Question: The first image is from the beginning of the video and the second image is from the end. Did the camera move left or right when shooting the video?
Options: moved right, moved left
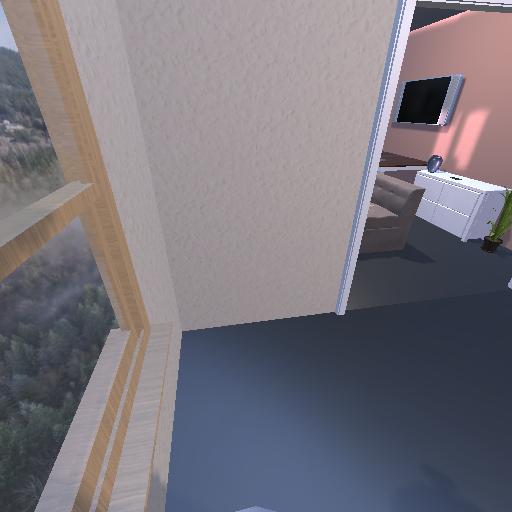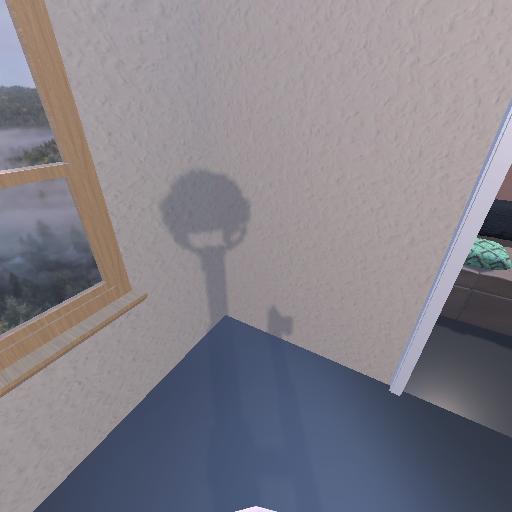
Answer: moved right